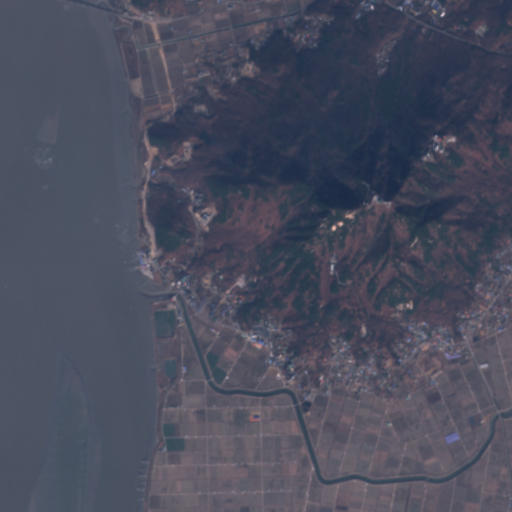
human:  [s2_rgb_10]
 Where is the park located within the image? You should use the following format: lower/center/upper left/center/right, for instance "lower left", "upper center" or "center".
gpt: The park is located in the upper right of the image.
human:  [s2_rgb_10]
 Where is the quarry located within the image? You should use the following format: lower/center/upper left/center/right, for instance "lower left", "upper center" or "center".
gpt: The quarry is located in the upper left of the image.
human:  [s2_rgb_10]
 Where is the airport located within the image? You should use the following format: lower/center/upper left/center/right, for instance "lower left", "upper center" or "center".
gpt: There is no airport in the image.